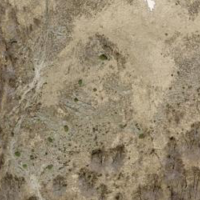
EUNIS habitat code: 23
Species observed at this site:
Callimorpha dominula